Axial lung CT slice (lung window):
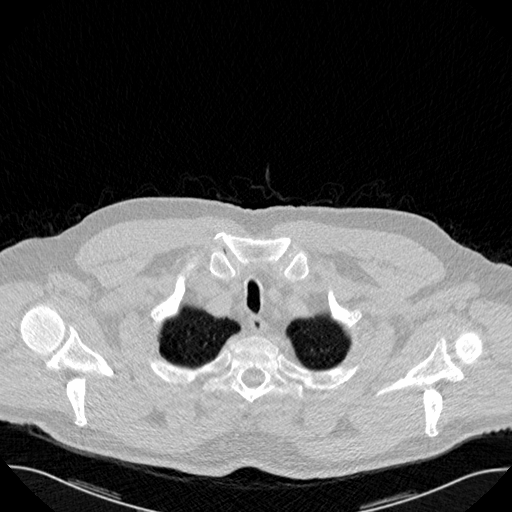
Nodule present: no